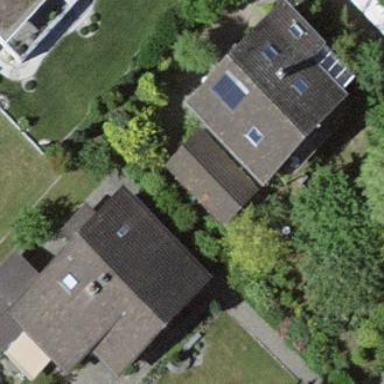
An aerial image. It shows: Residential building.